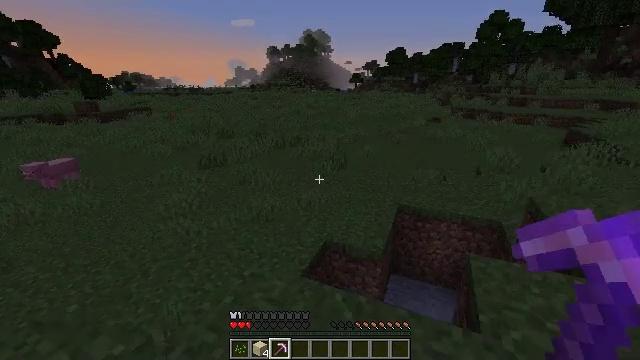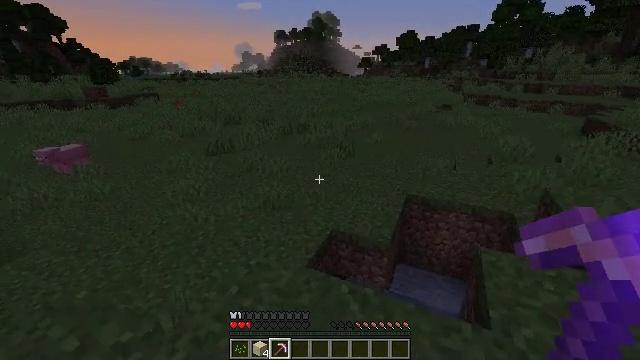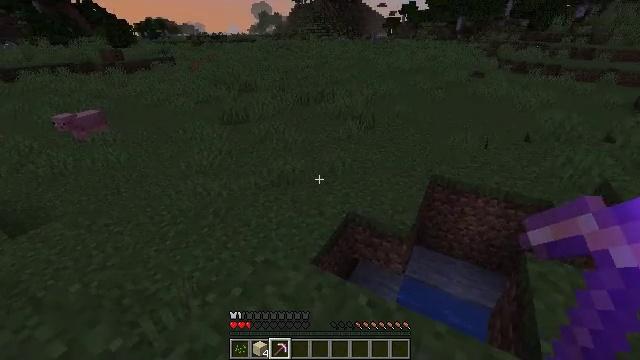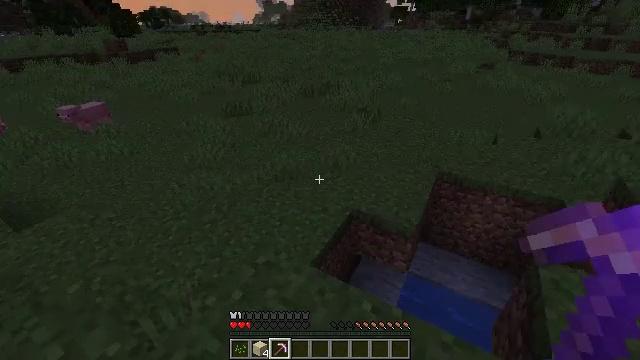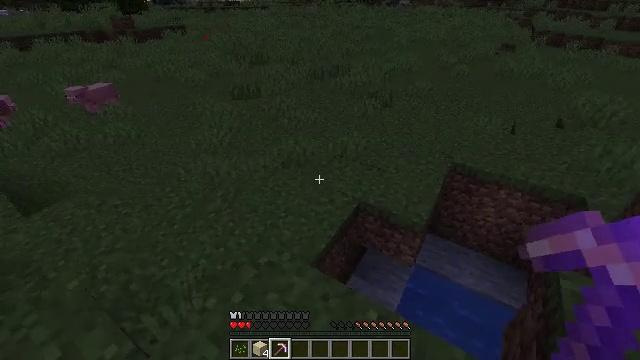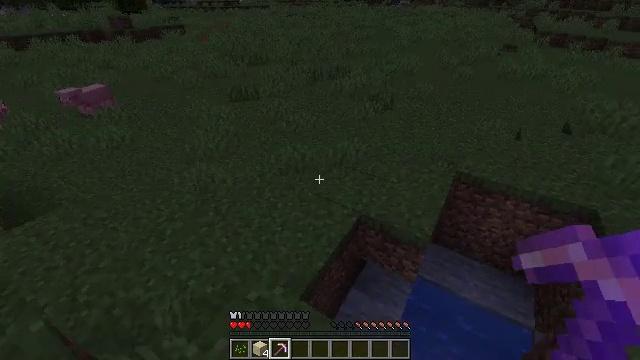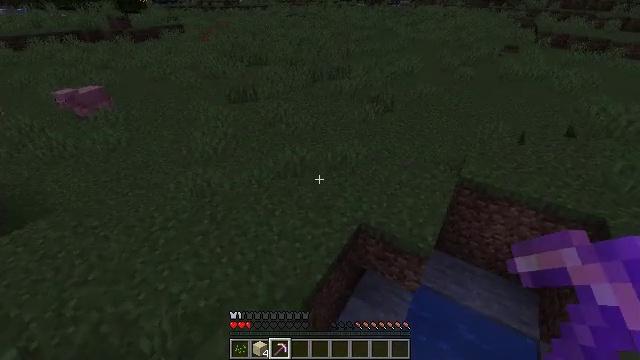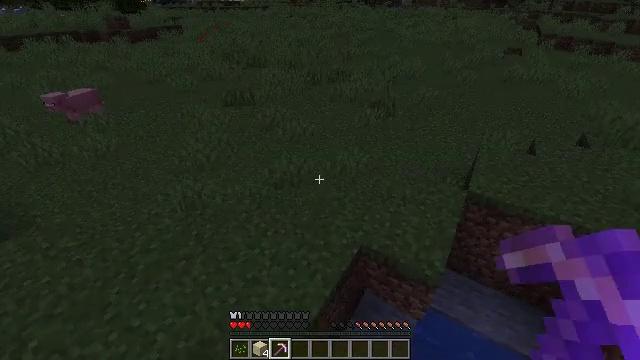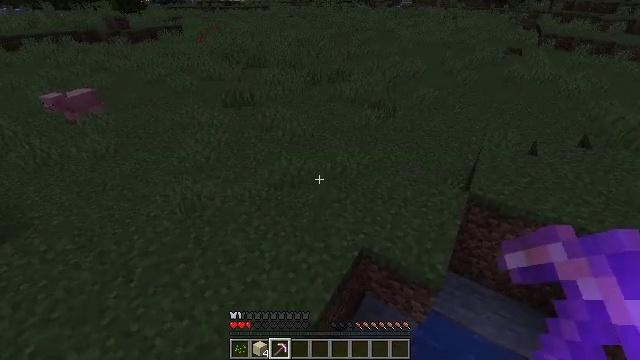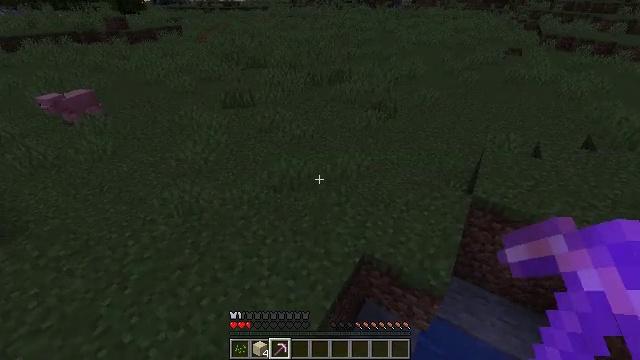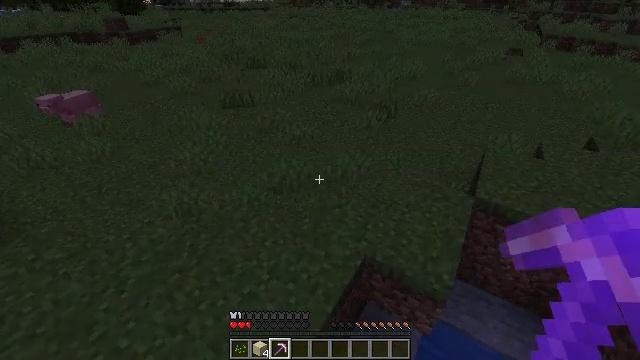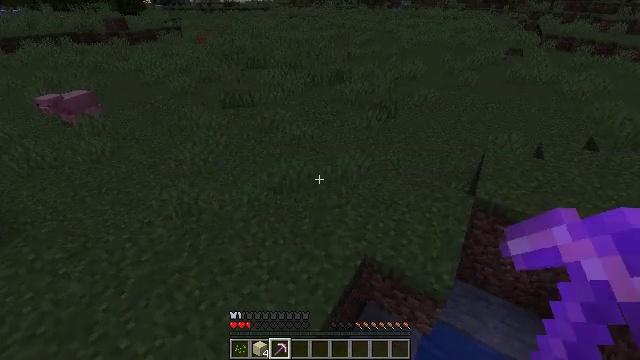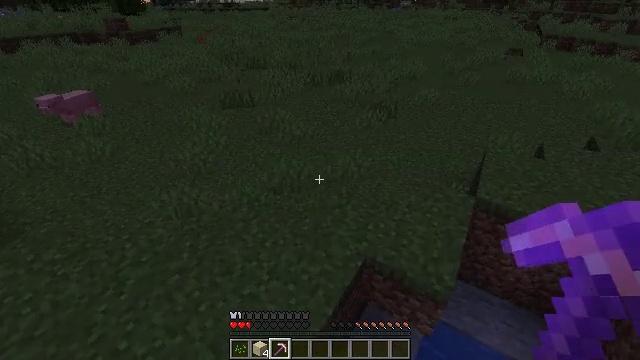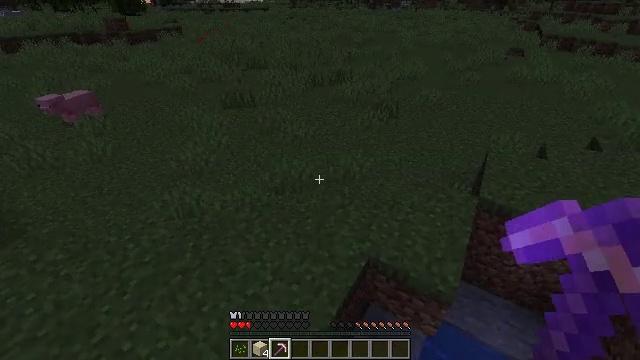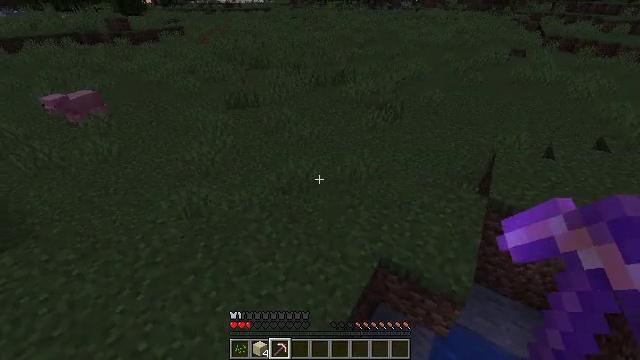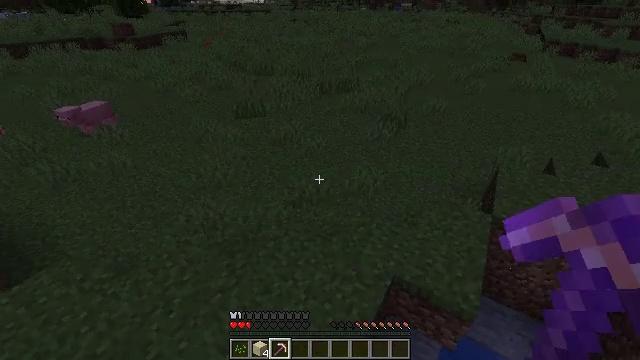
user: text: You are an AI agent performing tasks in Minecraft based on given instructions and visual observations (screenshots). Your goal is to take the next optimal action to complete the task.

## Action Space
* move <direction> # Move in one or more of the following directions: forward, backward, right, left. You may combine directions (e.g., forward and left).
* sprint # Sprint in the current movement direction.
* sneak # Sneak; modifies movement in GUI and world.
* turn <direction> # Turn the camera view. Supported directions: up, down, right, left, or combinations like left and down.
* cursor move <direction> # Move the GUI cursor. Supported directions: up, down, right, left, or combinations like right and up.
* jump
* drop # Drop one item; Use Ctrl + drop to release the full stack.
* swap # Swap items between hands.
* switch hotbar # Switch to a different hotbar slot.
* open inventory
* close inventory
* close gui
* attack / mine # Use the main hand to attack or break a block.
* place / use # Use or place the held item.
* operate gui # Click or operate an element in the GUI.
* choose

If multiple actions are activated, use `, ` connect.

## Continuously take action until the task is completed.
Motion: motion action
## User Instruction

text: Mine tall grass from the ground.
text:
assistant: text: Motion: move forward, turn left and down
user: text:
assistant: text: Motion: move forward, turn left and down
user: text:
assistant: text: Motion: move forward, turn left and down
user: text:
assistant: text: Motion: move forward, turn left and down
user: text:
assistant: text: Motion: move forward
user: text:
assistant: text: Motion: move forward
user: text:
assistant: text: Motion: move forward
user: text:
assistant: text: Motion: no_op
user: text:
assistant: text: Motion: no_op
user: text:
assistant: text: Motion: no_op
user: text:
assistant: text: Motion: no_op
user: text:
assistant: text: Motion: no_op
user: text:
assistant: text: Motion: move left
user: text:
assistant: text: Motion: move left
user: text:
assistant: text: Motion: move left, jump
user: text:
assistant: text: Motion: move left, jump
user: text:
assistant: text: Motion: move left, jump
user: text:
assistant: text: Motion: move left, jump
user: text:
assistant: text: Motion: move left, jump
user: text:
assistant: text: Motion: move left, jump
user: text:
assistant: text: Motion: move left, jump
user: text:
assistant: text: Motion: move forward and move left, jump
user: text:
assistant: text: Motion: move forward
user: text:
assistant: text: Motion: move forward
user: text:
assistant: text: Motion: move forward
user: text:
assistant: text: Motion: move forward
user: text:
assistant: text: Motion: move forward
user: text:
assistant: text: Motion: move forward
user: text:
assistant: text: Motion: move forward
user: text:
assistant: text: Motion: move forward